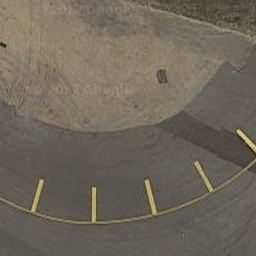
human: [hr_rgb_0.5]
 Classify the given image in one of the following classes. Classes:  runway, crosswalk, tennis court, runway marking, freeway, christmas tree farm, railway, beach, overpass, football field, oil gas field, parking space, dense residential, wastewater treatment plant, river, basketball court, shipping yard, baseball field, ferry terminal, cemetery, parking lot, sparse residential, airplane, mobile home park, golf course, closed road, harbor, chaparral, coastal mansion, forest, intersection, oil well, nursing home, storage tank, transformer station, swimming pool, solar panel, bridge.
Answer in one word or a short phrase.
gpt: runway marking